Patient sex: M
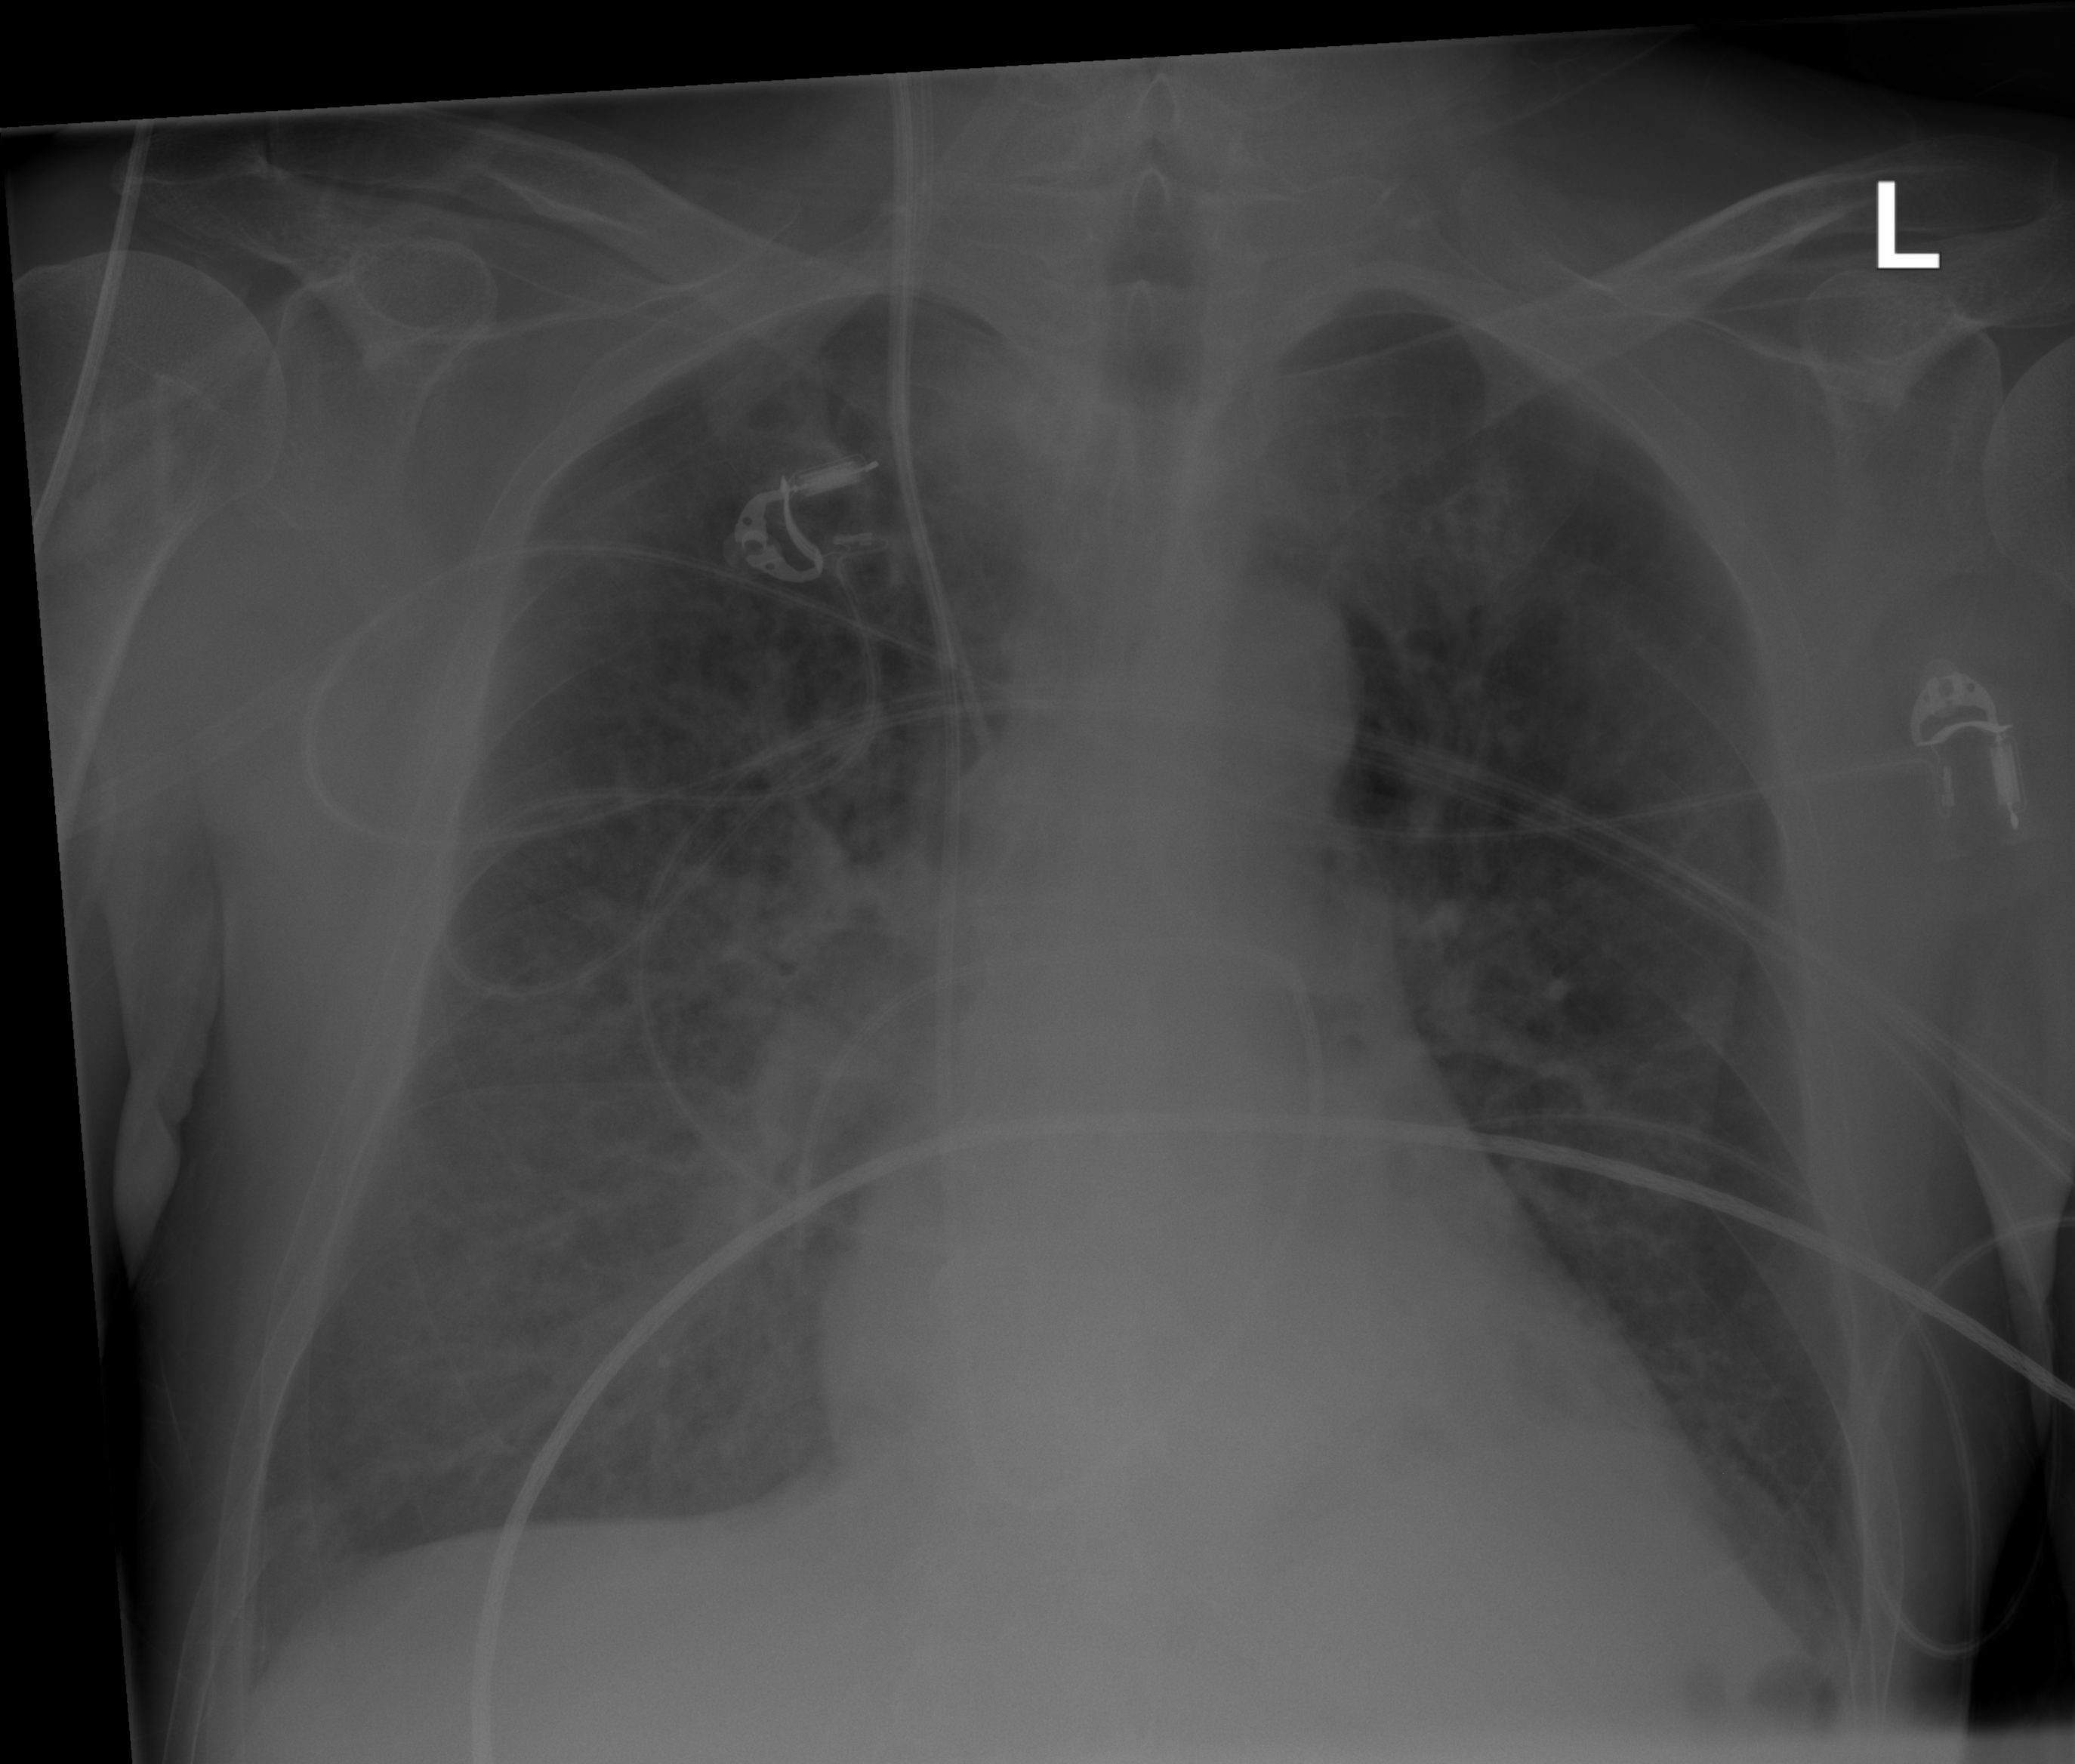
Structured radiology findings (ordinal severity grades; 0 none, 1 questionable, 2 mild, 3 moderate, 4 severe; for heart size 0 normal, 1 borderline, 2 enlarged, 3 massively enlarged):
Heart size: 0
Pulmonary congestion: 2
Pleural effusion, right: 0
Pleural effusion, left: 0
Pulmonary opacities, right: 3
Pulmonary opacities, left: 3
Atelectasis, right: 2
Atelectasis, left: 2